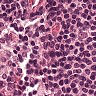
Metastatic tissue present: no